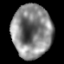
Tissue: lung
Cell type: Epithelial cells
Senescence score: 0.2105
Nuclear area (px): 2074
Mean DAPI intensity: 134.238